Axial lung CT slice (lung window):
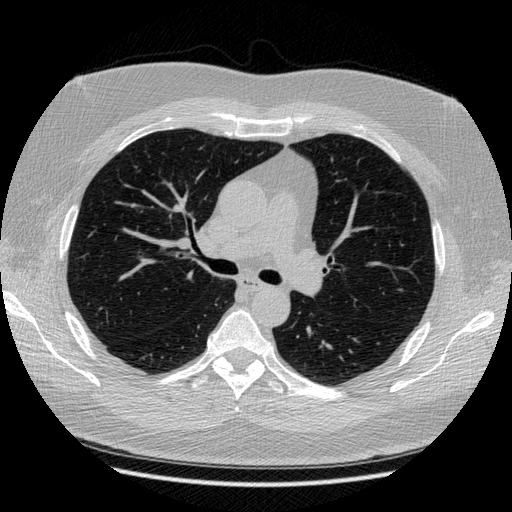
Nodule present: no